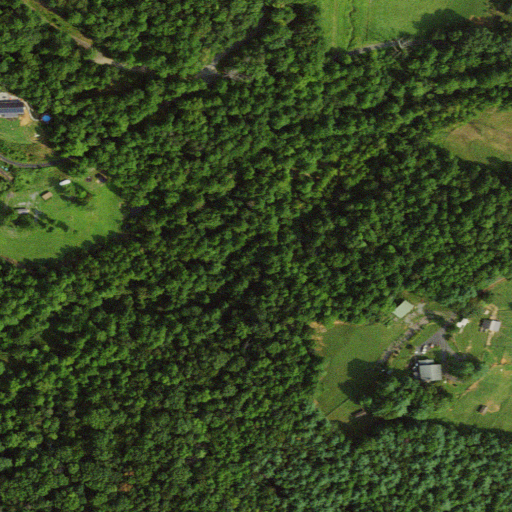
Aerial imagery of valley in Virginia named Courtney Hollow containing deciduous forest, mixed forest, open development, pasture, shrub, evergreen forest, and grassland